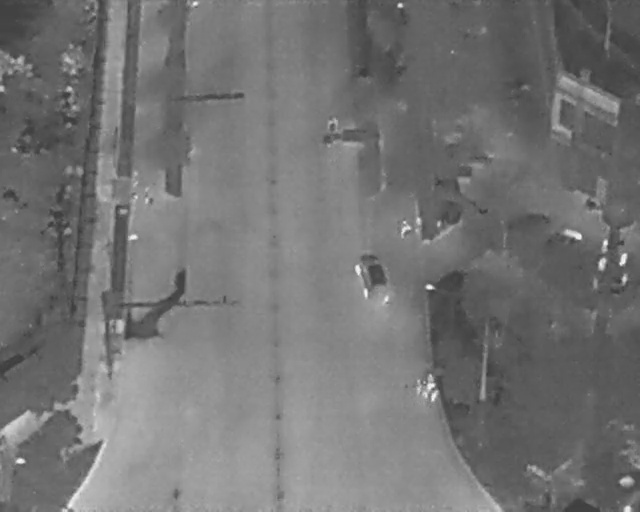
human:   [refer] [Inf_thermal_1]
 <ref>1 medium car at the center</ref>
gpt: <box>[[53, 51, 62, 57, 164]]</box>

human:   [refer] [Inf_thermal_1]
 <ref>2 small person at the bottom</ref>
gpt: <box>[[66, 73, 68, 74, 2], [63, 74, 66, 76, 2]]</box>

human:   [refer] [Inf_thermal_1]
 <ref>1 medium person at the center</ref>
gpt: <box>[[61, 43, 64, 45, 2]]</box>

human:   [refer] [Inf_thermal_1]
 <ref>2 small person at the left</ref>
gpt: <box>[[21, 37, 24, 39, 2], [20, 37, 22, 39, 2]]</box>

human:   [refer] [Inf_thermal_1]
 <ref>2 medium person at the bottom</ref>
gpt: <box>[[64, 75, 67, 76, 2], [66, 75, 69, 77, 31]]</box>